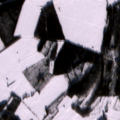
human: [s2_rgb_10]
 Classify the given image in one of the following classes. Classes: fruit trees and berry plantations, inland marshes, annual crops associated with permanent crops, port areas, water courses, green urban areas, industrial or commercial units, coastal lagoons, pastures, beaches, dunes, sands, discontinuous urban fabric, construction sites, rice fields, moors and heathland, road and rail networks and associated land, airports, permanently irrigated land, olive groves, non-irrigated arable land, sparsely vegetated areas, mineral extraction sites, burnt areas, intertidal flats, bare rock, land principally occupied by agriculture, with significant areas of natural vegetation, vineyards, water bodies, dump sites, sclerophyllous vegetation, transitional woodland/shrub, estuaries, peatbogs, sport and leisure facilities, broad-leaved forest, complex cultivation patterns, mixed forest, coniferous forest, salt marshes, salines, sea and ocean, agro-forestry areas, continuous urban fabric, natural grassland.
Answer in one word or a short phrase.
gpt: non-irrigated arable land, coniferous forest, mixed forest